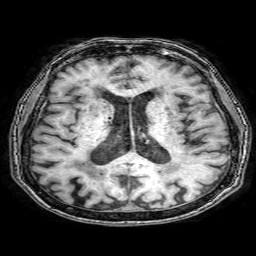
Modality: T1w
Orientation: coronal
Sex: female
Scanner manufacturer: philips
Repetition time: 0.008152 s
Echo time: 0.00374 s